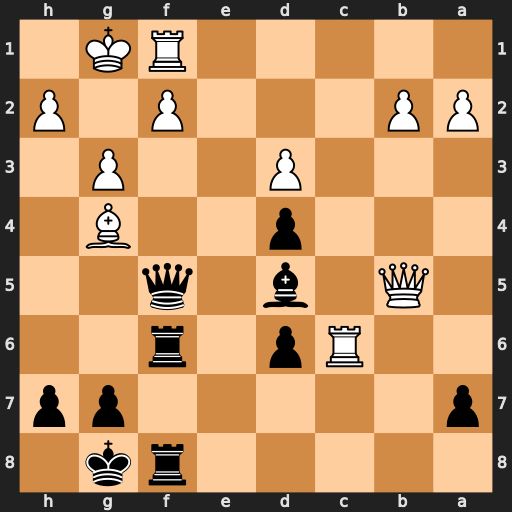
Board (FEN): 5rk1/p5pp/2Rp1r2/1Q1b1q2/3p2B1/3P2P1/PP3P1P/5RK1
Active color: b
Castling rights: -
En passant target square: -
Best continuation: Bxc6 Qxf5 Rxf5 Bxf5 Rxf5